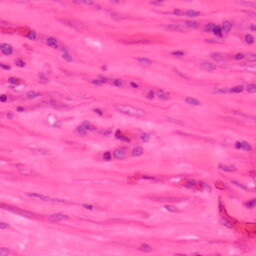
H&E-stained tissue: Colon